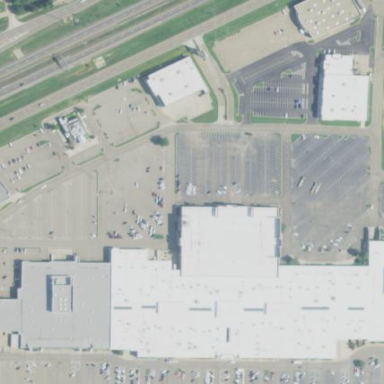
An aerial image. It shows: Retail area.